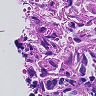
Metastatic tissue present: yes